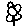
Label: flower